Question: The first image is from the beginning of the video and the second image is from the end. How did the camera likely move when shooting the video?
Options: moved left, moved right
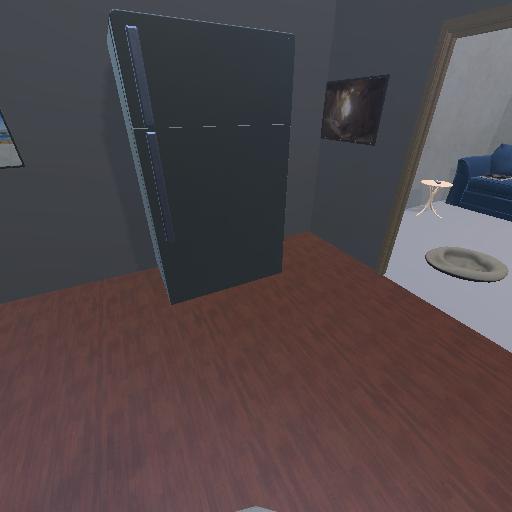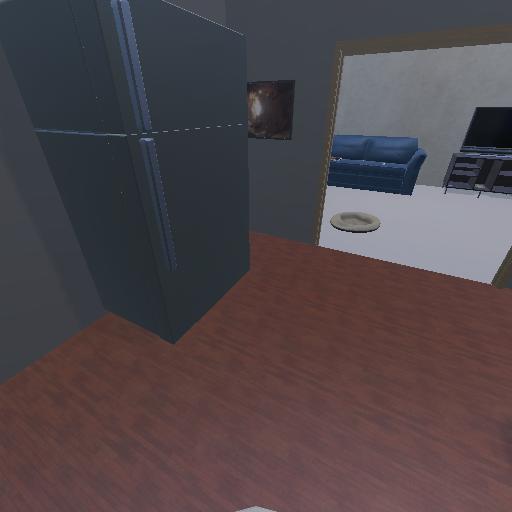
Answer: moved left